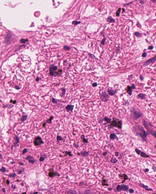
Tumor epithelial tissue: no
Tumor-associated stroma tissue: yes
Normal tissue: no